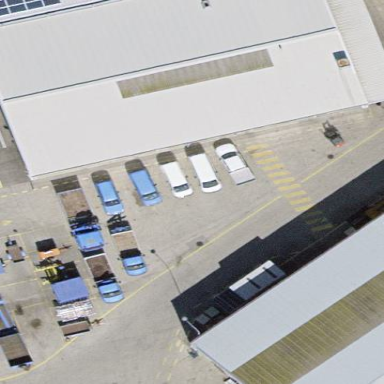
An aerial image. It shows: Industrial building.